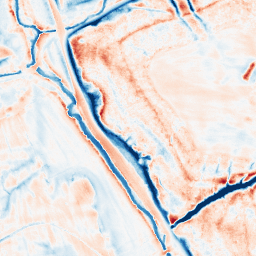
Category: trend_removal
Decomposition family: local_polynomial
Decomposition parameters: window_size: 21
degree: 2
Upsampling method: bicubic_16x
Upsampling parameters: scale: 16
Upsampling scale: 16